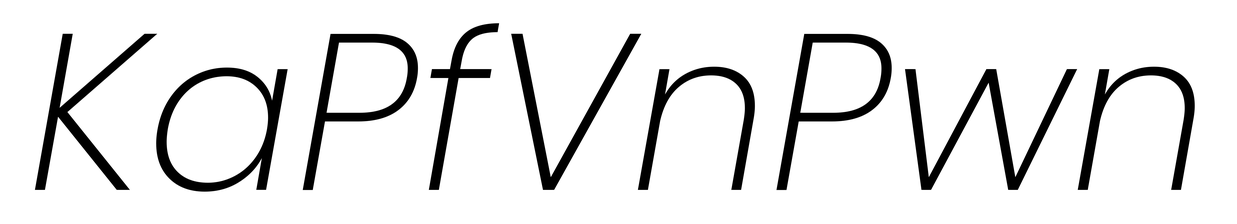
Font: Poppins-ExtraLightItalic